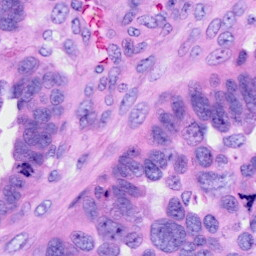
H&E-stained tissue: Ovarian